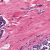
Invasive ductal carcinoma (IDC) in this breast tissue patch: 0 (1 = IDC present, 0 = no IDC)